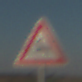
Verkehrszeichen: WildwechselRechts
Umgebung: Outdoor, Nature
Tageszeit: SunriseSunset
Wetter: Clear
Licht: Natural
Jahreszeit: NotSpecified
Kontrast: HighContrast